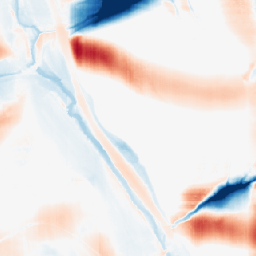
Category: morphological
Decomposition family: morphological_square
Decomposition parameters: operation: average
size: 50
Upsampling method: nearest
Upsampling parameters: scale: 4
Upsampling scale: 4